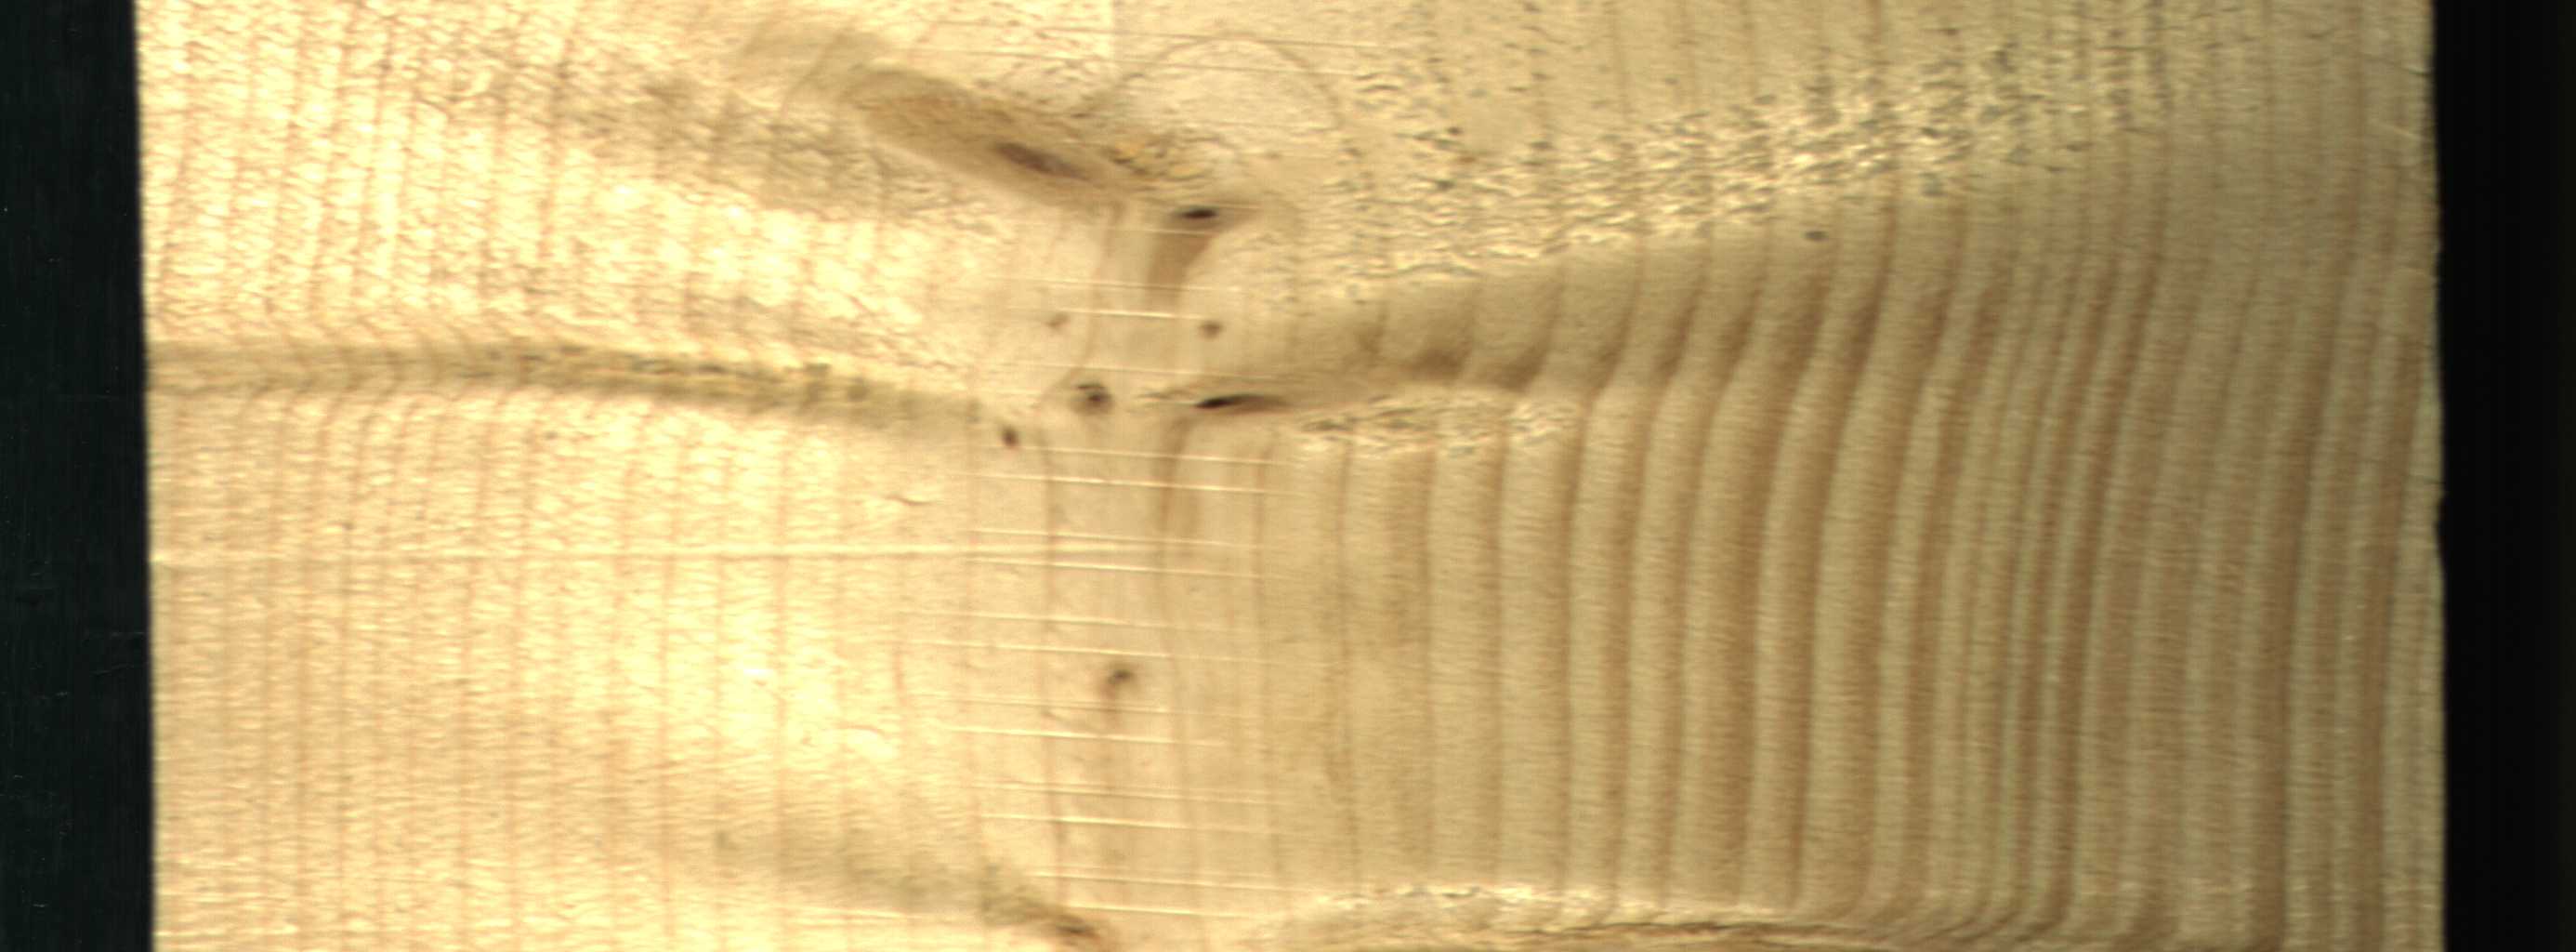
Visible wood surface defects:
Live_Knot
Live_Knot
Live_Knot
Live_Knot
Live_Knot